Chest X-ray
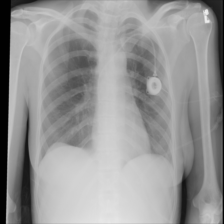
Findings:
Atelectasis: negative
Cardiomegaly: negative
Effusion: negative
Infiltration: negative
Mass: negative
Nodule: negative
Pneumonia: negative
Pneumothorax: negative
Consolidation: negative
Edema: negative
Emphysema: negative
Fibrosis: negative
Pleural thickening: negative
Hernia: negative